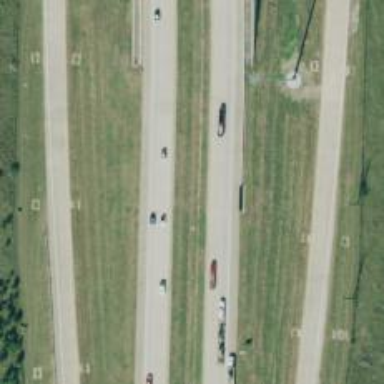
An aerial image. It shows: View of motorway.